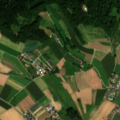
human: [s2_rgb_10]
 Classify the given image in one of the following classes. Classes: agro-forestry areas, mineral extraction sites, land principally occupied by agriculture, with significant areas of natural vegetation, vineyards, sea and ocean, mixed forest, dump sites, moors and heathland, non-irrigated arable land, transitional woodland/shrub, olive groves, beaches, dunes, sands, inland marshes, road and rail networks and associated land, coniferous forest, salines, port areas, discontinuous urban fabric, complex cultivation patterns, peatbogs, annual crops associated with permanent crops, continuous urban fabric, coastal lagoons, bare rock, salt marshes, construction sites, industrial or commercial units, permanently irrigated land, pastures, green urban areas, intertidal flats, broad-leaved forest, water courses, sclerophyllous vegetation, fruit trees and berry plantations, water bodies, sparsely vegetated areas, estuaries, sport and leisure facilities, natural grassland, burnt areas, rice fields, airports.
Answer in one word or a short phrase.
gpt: discontinuous urban fabric, non-irrigated arable land, mixed forest